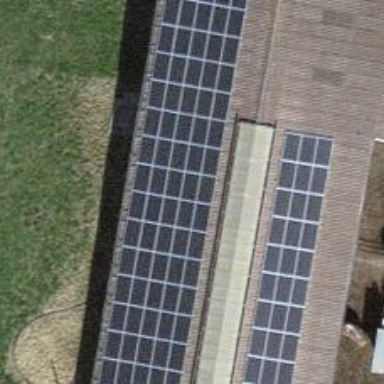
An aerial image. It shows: Solar power generator using photovoltaic panels.